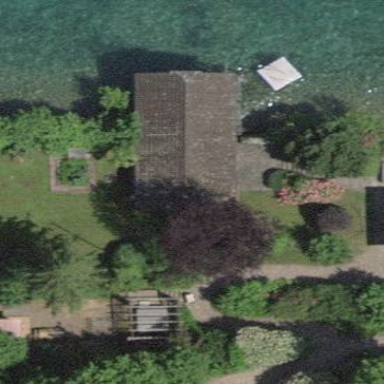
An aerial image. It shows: Boathouse.